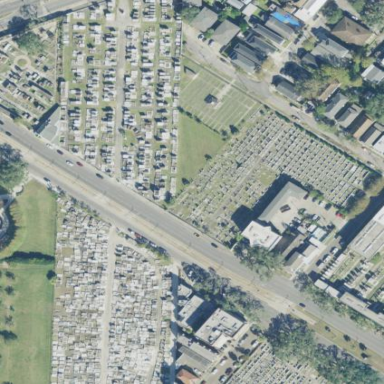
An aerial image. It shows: Cemetery.